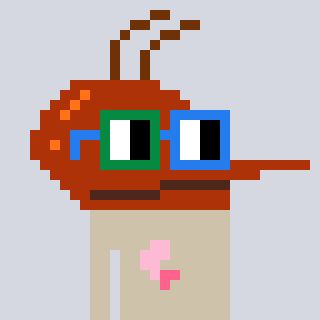
a pixel art character with square green and blue glasses, a mosquito-shaped head and a bege-colored body on a cool background